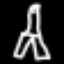
Label: The Eiffel Tower